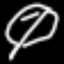
Label: leaf